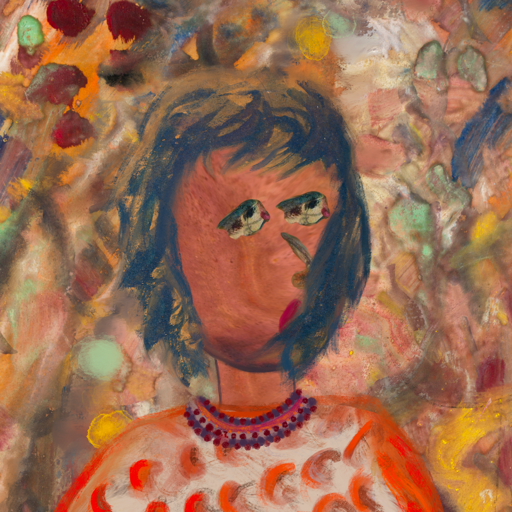
Background: Mother_And_Son_Mother, Head And Neck Side: Mother_And_Son_Mother, Face Side: Pipe, Bust: Rupkatha, Hair Side: In_The_Sun, Head Accessory: Blank, Second Necklace: Blank, Necklace: Roy_Bahadur, Baby: Blank